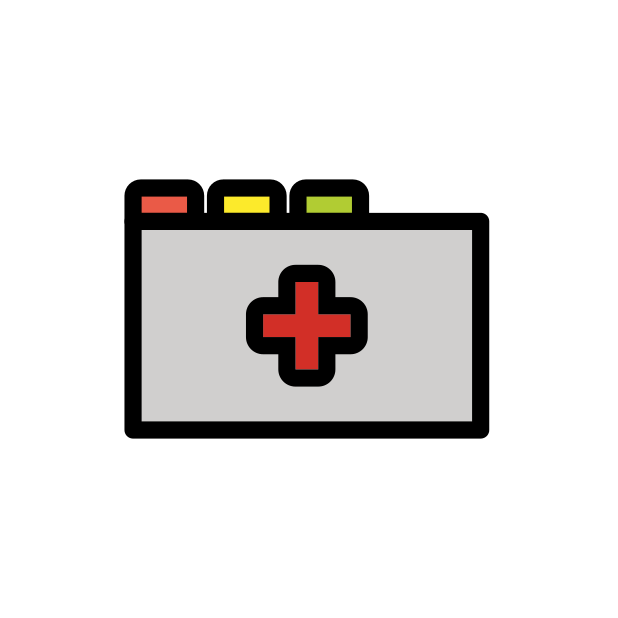
patient file